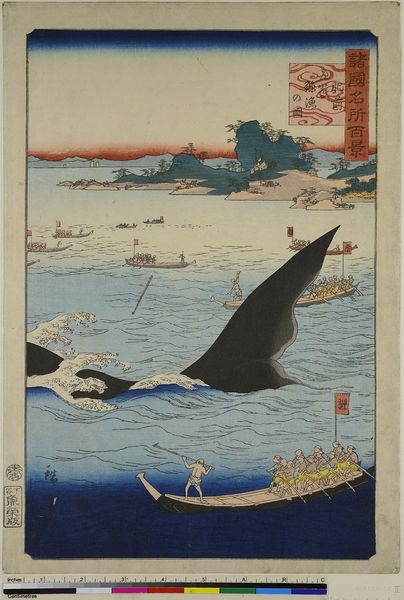
Titel: Walfang bei Goto in der Hizen-Provinz, aus der Serie: 100 berühmte Gegenden verschiedener Provinzen
Künstler: Utagawa Hiroshige II
Standort: Hamburg
Institution: Museum für Kunst und Gewerbe Hamburg
Schlagwörter: meer, boot, holzschnitt, kutter, druckgraphik, druckgrafik, wal, walfang, zeit, farbholzschnitt, flosse, mer, sea, harpune, edo, reproduktionen, druckerzeugnisse, küste, ukiyo